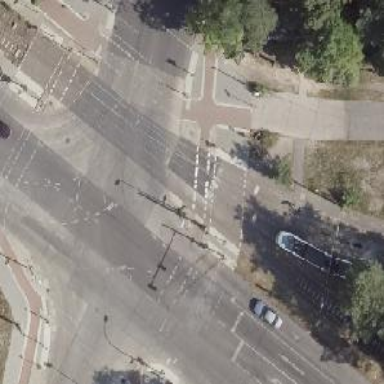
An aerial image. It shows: Tram crossing with traffic signals.